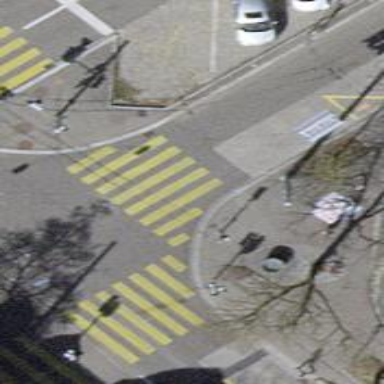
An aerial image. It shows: Zebra crossing controlled by traffic signals.